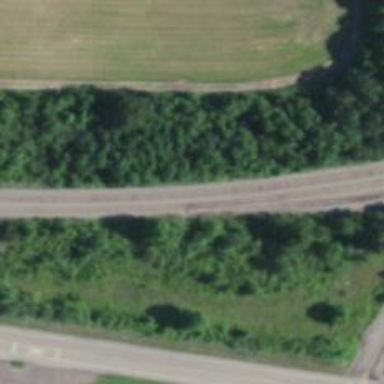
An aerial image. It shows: Railway track.